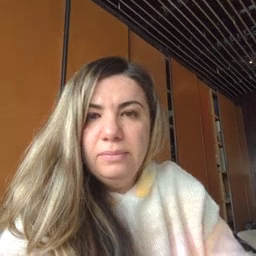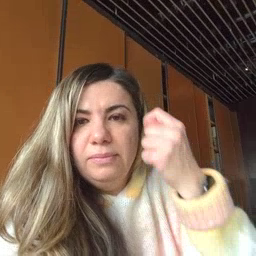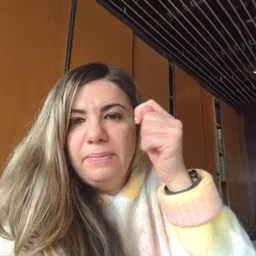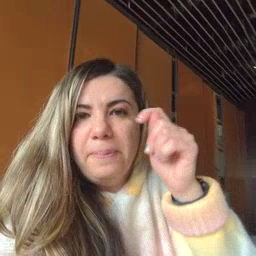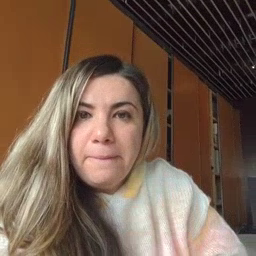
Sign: boy